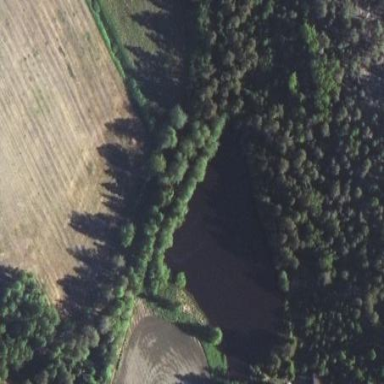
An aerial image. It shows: Pond surrounded by natural water.